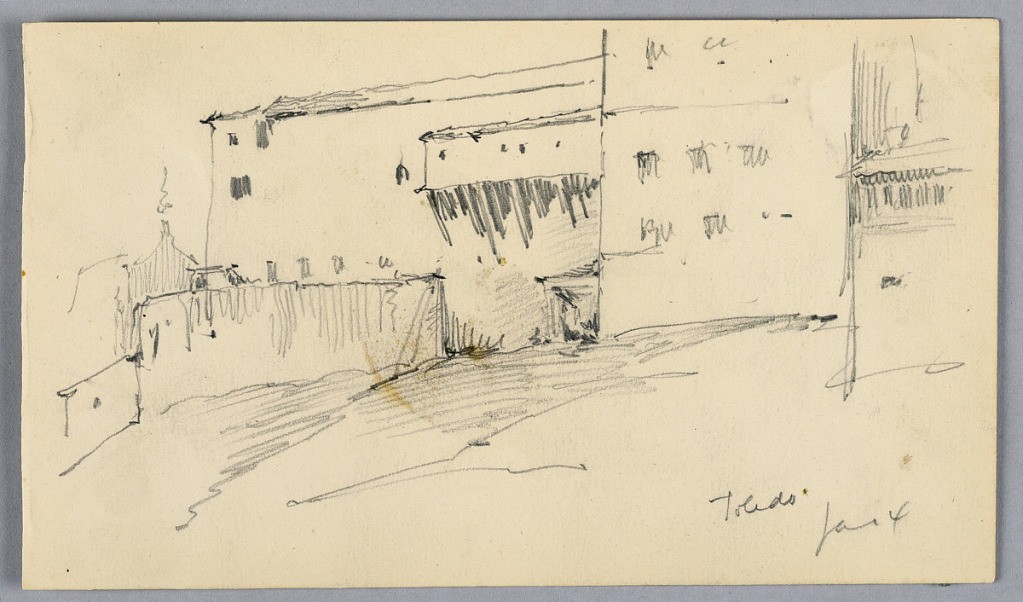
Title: Walls in Toledo
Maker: Arnold William Brunner, American, 1857–1925
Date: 1892
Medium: Graphite on paper
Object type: Drawing
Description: High walls, closer at right, house beyond at left, ground sloping away